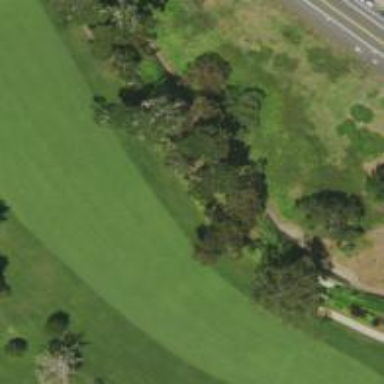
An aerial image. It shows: Golf fairway surrounded by grass.